Brain MRI, modality: hrT2
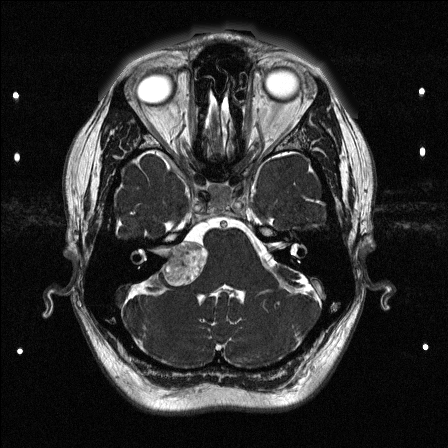